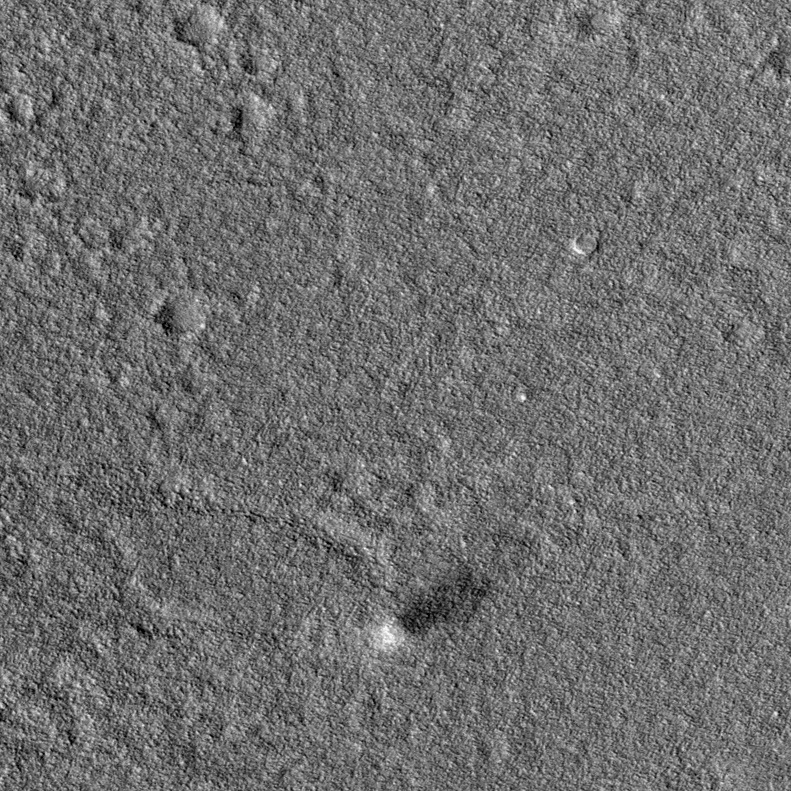
Label: dustdevil